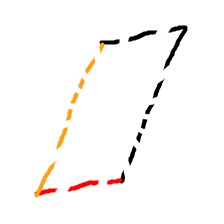
Shape: parallelogram